Теоретик Баг решил попить чайку. Он взял теплоизолированный чайник, снабжённый миниатюрным термометром, и включил его в электрическую сеть. Термометр показывал температуру $t_0 = 20^\circ С$. Через время $\tau_1 = 1~мин$, когда вода нагрелась до $t_1 = 40^\circ С$, он стал доливать в чайник воду. В момент $\tau_2 = 3.5~мин$, когда температура воды достигла $t_2 = 50^\circ С$, Баг остановился. Ещё через $5~мин$ вода закипела. На рисунке приведён график изменения температуры воды в чайнике в ходе её нагрева и «дозаправки».
Какой была температура $t_x$, доливаемой воды? Считайте, что вода быстро перемешивается, а термометр показывает текущее значение её температуры.
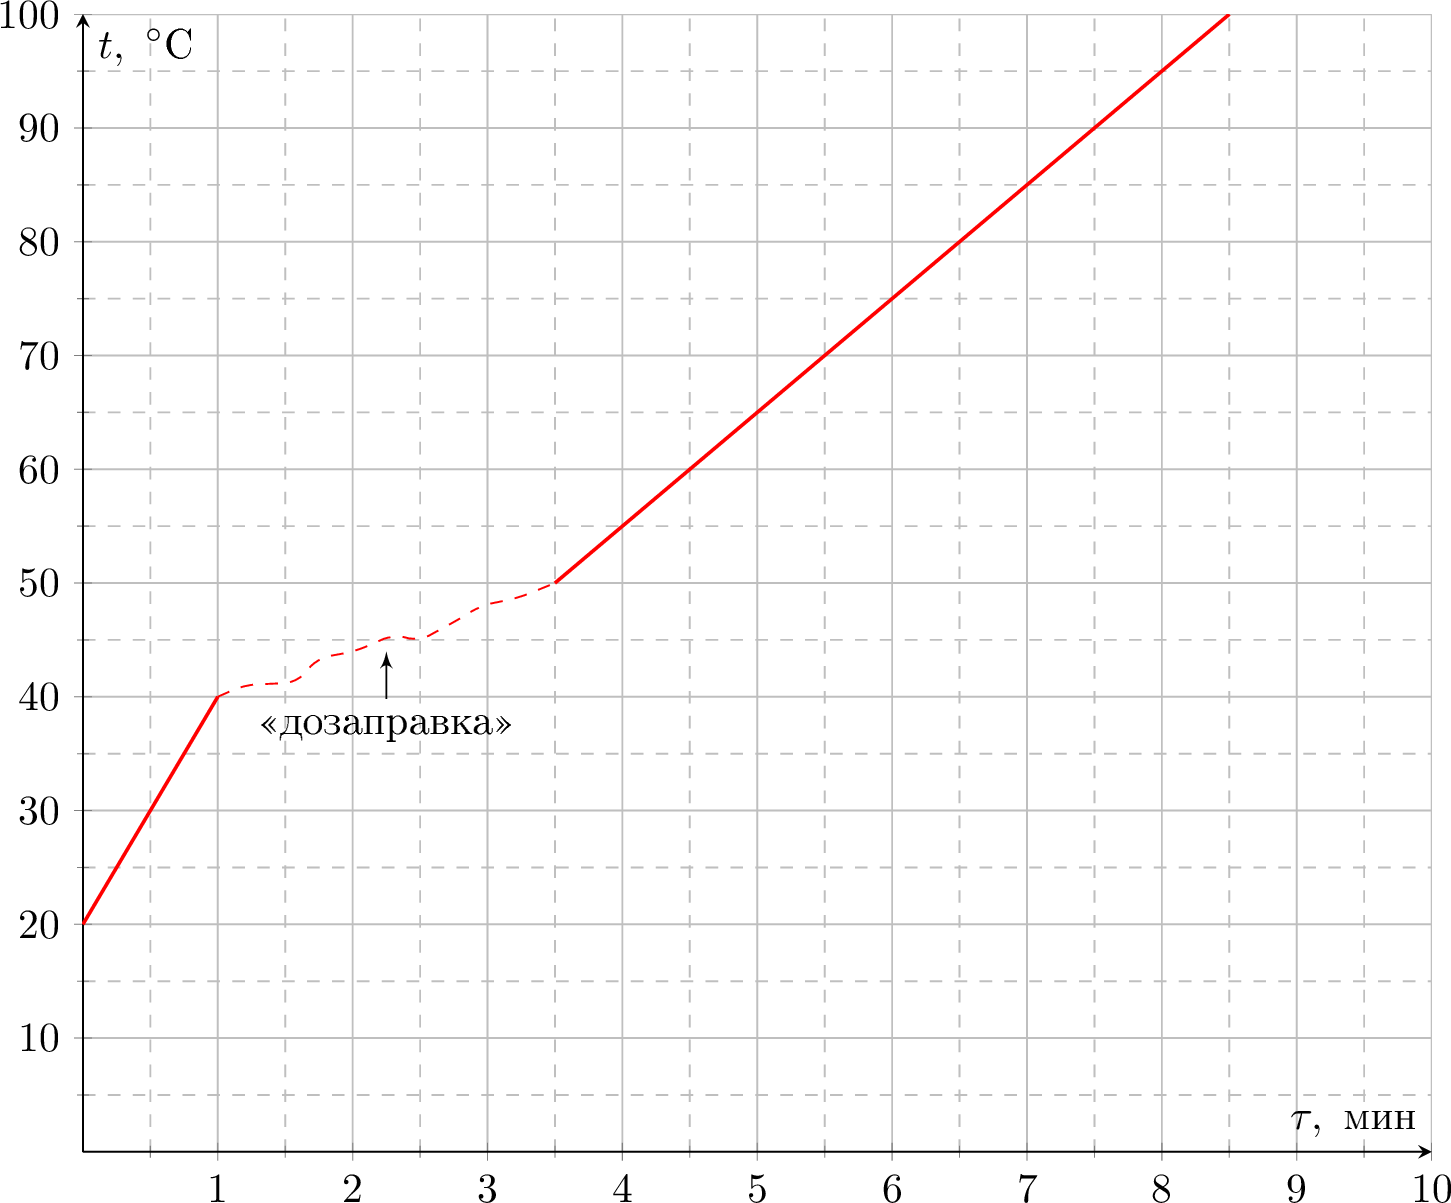
Решение: Определим количество долитой воды. Условие того, что постоянная подводимая мощность идёт на нагрев: $P \Delta \tau=cm \Delta t$, где $\Delta \tau$ — изменение температуры воды. Следовательно, из наклона графика можно найти отношение массы воды до и после доливания: $$ \frac{m_{1}}{m_{2}}=\frac{(\Delta \tau / \Delta t)_{до}}{(\Delta \tau / \Delta t)_{после}} = \frac{1~мин /20^\circ С}{5~мин/50^\circ С}=\frac{1}{2}. $$ Таким образом, масса долитой воды равна исходной массе воды. Запишем уравнение теплового баланса для нагревания: $$ cm_{1} (t_{1}-t_{0})=P \tau_{1}, \quad cm_{1} (t_{2}-t_{1})+c(m_{2}-m_{1}) (t_{2}-t{х})=P(\tau_{2}-\tau_{1}). $$ Поделив уравнения одно на другое, получим: $$ \frac{m_{2}t_{2}-m_{1}t_{1}}{m_{1}(t_{1}-t_{0})} - \frac{m_{2}-m_{1}}{m_{1}} \cdot \frac{t_{х}}{t_{1}-t_{0}}= \frac{\tau_{2}- \tau_{1}}{\tau_{1}}, \quad \text {откуда} \quad t_{х}=10^\circ С. $$ Возможно графическое решение. Продолжим до пересечения с осью $t$ прямую, описывающую зависимость температуры воды массой $m_{2}$ от времени. Точка пересечения будет соответствовать температуре $t_{с}=15^\circ С$, которую приняла бы вода после смешивания, если бы нагреватель не работал. Начальная температура воды была $t=20^\circ С$. Тогда из уравнения теплового баланса найдём, что температура доливаемой воды равна $t_{х}=10^\circ С$.
Ответ: $$ t_{х}=10^\circ С. $$
Темы:
T, Всероссийские, Теплота, Температура